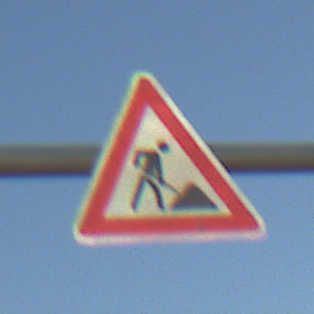
Verkehrszeichen: Arbeitsstelle
Umgebung: Outdoor, Nature
Tageszeit: SunriseSunset
Wetter: Clear
Licht: Natural
Jahreszeit: NotSpecified
Kontrast: LowContrast